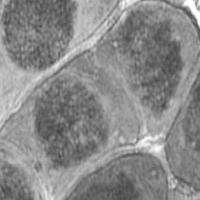
Label: telophase